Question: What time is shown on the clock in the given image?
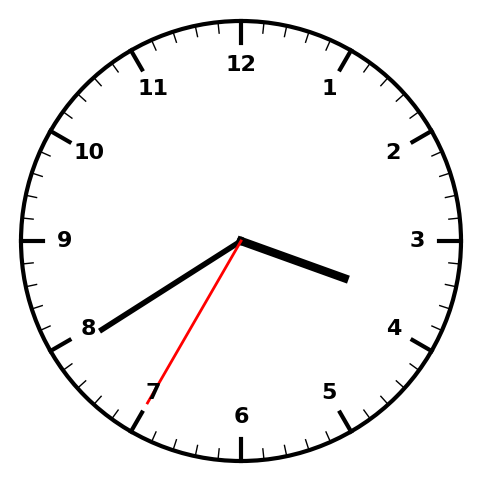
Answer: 03:39:35